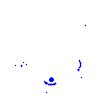
Particle: pion